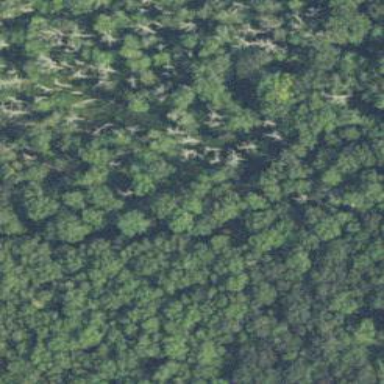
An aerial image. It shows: Needle-leaved woodland.